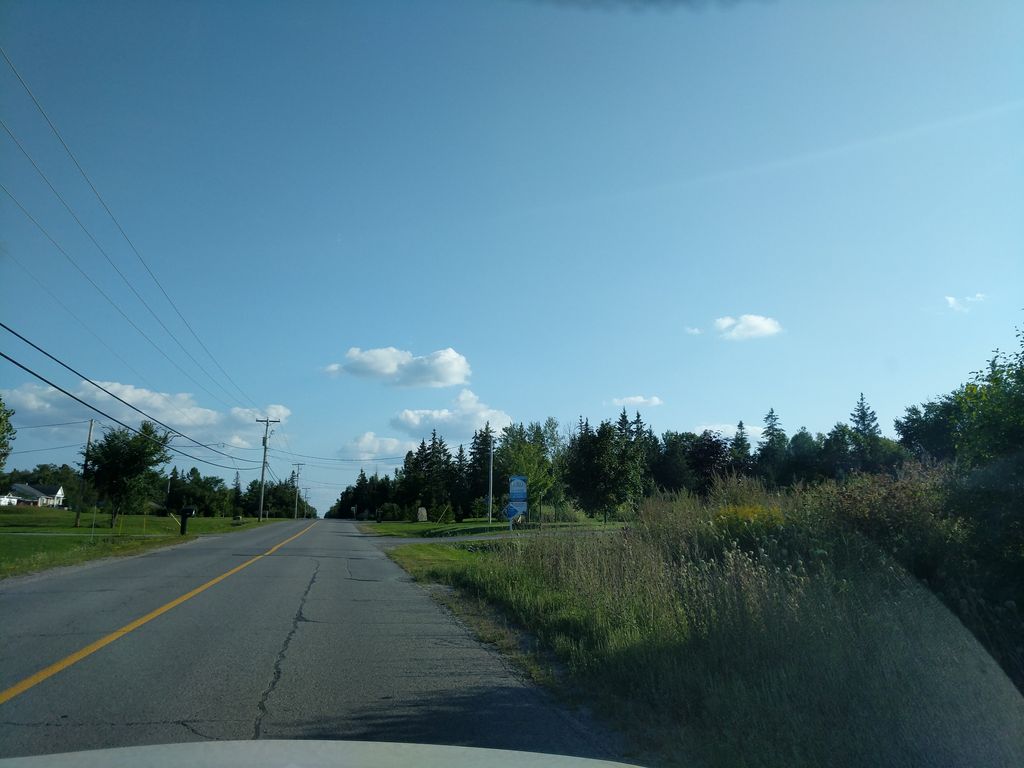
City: ottawa-gatineau